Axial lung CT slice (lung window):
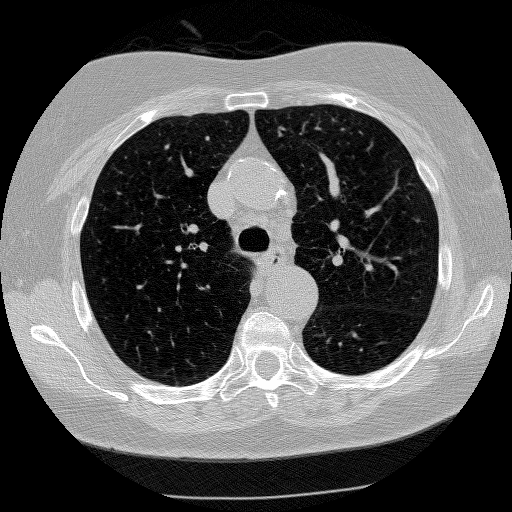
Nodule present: no